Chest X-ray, PA view. Patient: 55 years old, sex M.
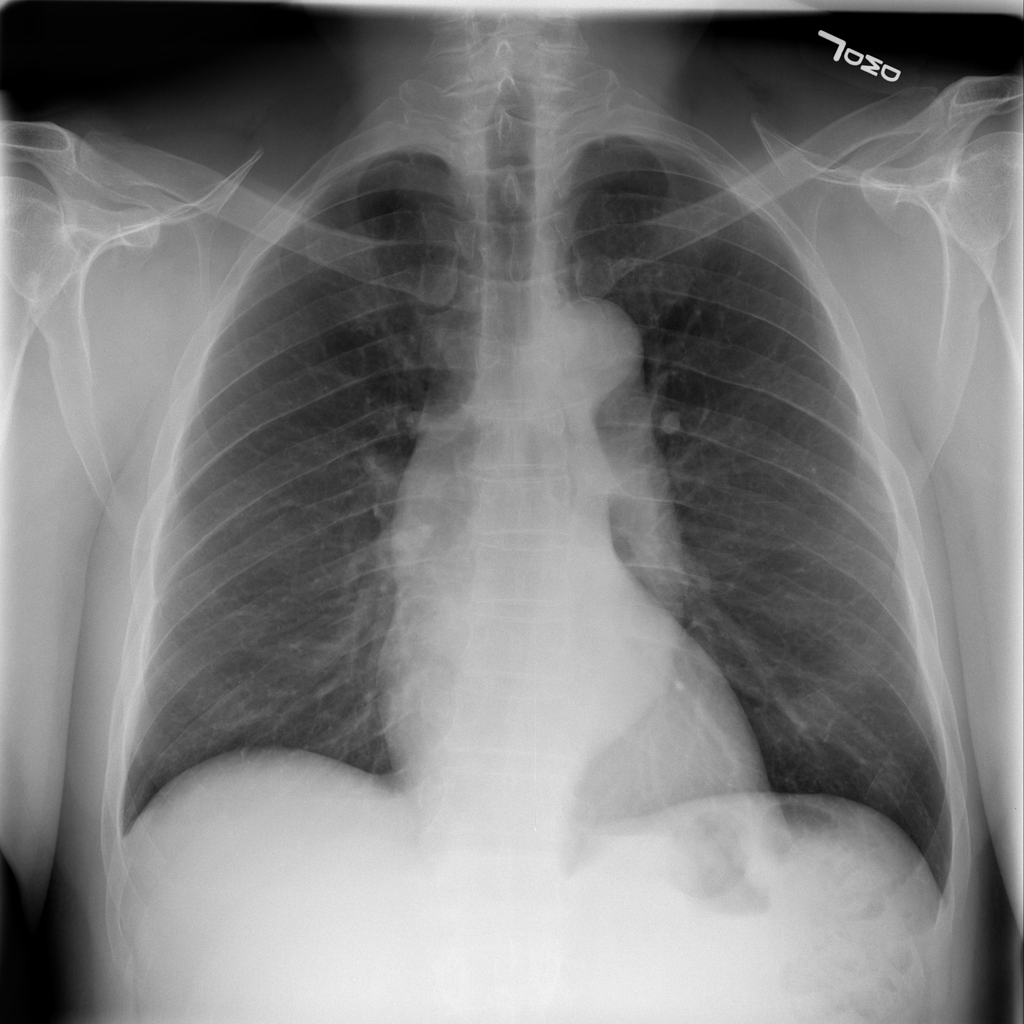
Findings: No Finding